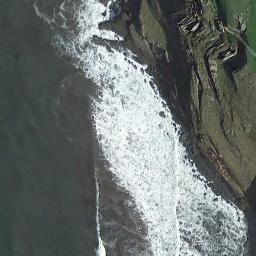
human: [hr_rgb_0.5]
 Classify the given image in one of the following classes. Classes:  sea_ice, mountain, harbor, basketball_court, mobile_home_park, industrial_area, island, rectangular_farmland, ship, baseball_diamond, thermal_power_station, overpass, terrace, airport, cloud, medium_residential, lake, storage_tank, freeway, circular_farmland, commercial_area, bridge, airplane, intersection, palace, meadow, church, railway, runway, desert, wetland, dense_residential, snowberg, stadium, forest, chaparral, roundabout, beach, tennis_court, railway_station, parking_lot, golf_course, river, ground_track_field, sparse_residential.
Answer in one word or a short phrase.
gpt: beach